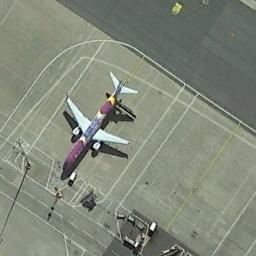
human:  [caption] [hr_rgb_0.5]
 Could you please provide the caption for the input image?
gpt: A purple plane parked on the airport with some white marks .

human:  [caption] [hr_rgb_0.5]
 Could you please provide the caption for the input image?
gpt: A plane with a purple head was parked in the open space, And there were many white landmarks around it .

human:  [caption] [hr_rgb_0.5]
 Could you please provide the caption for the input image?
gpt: There is a red airplane parked on the runway .

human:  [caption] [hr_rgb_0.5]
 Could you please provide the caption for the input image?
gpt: A purple fuselage plane parked in an open area with many containers next to the plane .

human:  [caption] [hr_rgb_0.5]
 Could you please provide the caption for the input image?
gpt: There is an airplane in the parking lot .